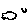
Label: cloud